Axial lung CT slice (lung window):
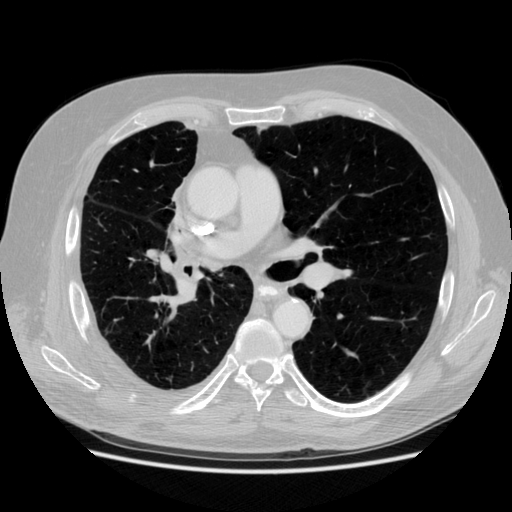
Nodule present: no